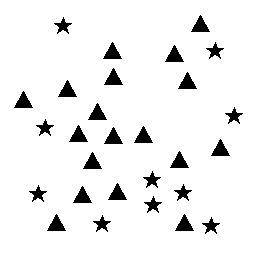
Squares: 0
Triangles: 18
Stars: 10
Total shapes: 28